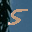
Label: 5